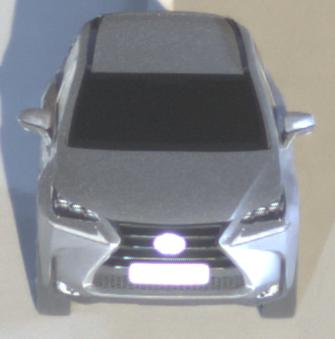
Make: Lexus
Model: NX 300h
Detailed model: NX (AZ1)
Model produced from: 2017/11
Model produced until: 2018/08
Doors: 5
Color: gray
Road condition: wet road
Daytime: night
Contrast: high contrast